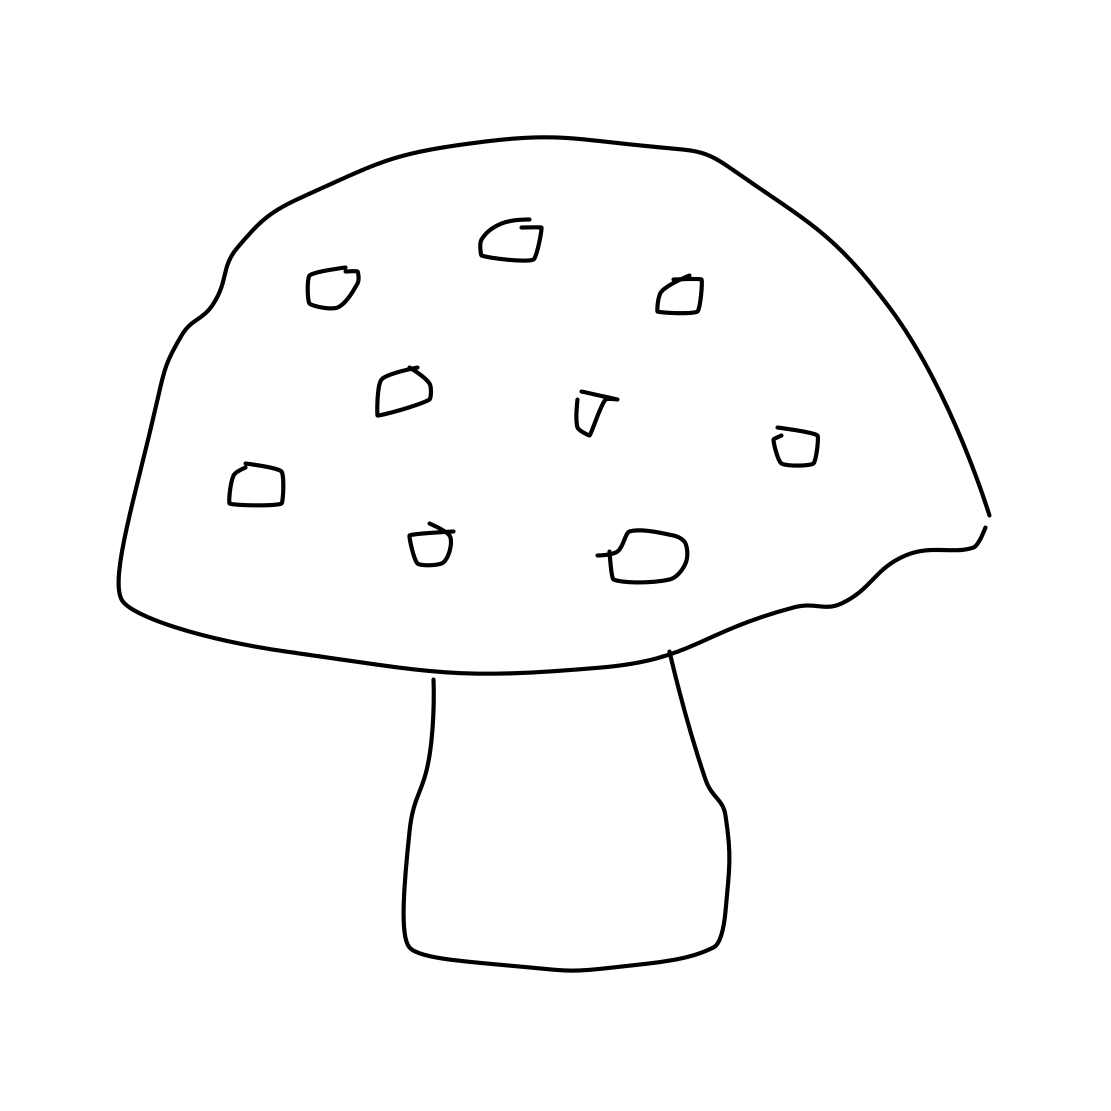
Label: mushroom